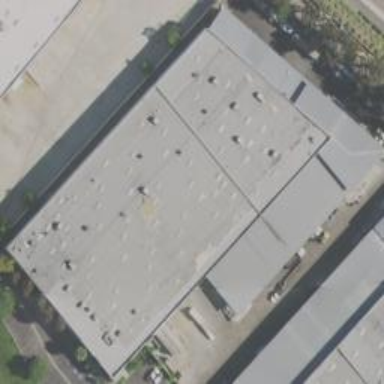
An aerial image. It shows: Warehouse building.